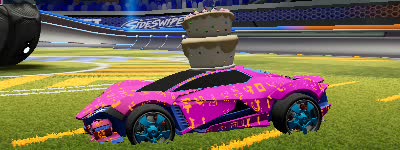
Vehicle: werewolf